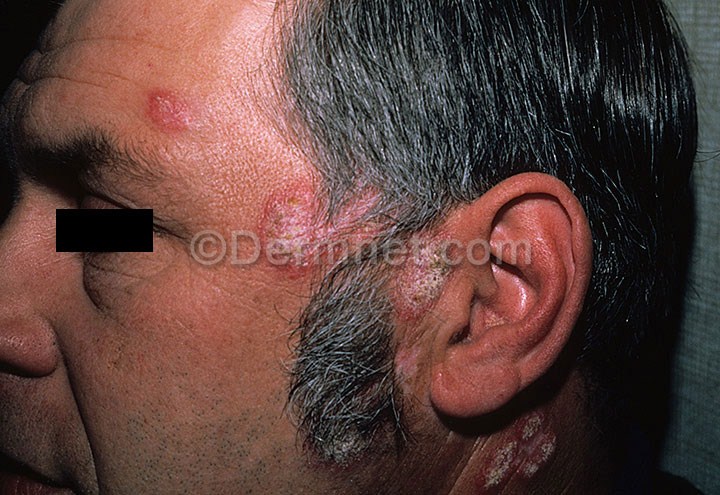
Disease: Lupus and other Connective Tissue diseases